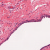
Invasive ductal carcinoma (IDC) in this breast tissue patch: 0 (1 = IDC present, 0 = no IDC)